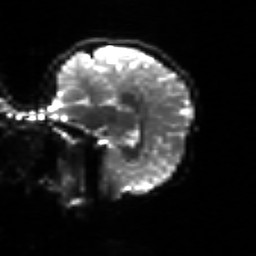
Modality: sbref
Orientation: sagittal
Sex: female
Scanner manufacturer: siemens
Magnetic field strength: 3 T
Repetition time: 5 s
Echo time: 0.071 s